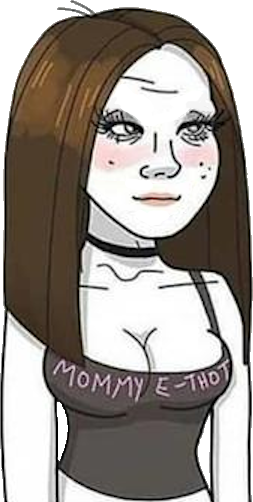
Label: 5_E-Thot